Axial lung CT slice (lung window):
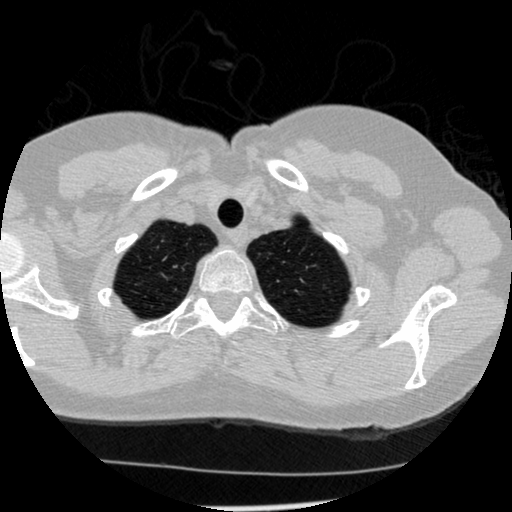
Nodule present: no